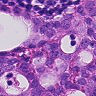
Metastatic tissue present: yes